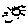
Label: sun